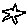
Label: star